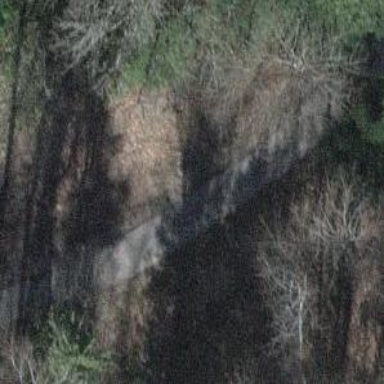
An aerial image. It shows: Path.